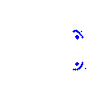
Particle: proton